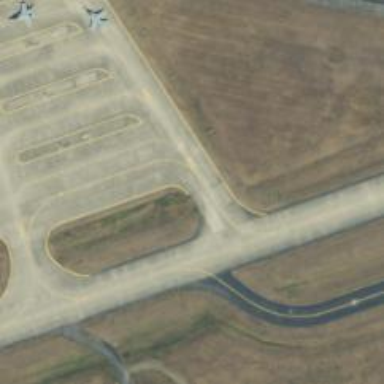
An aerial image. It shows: Image of taxiway at airport.